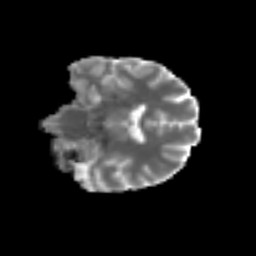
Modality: MD
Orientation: coronal
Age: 46
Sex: female
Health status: ill
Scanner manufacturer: siemens
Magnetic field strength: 3 T
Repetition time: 8.7 s
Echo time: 0.11 s